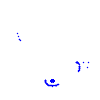
Particle: pion